Interaction volume radius: 5 \u00c5
Interaction volume height: 30 \u00c5
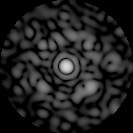
Disorder parameter: 0.7014